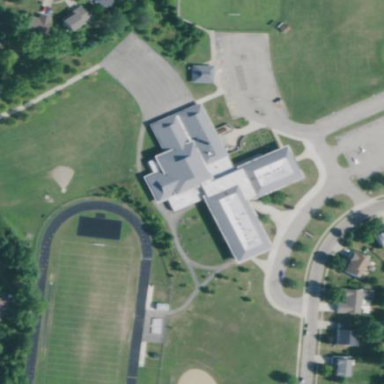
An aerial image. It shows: School.